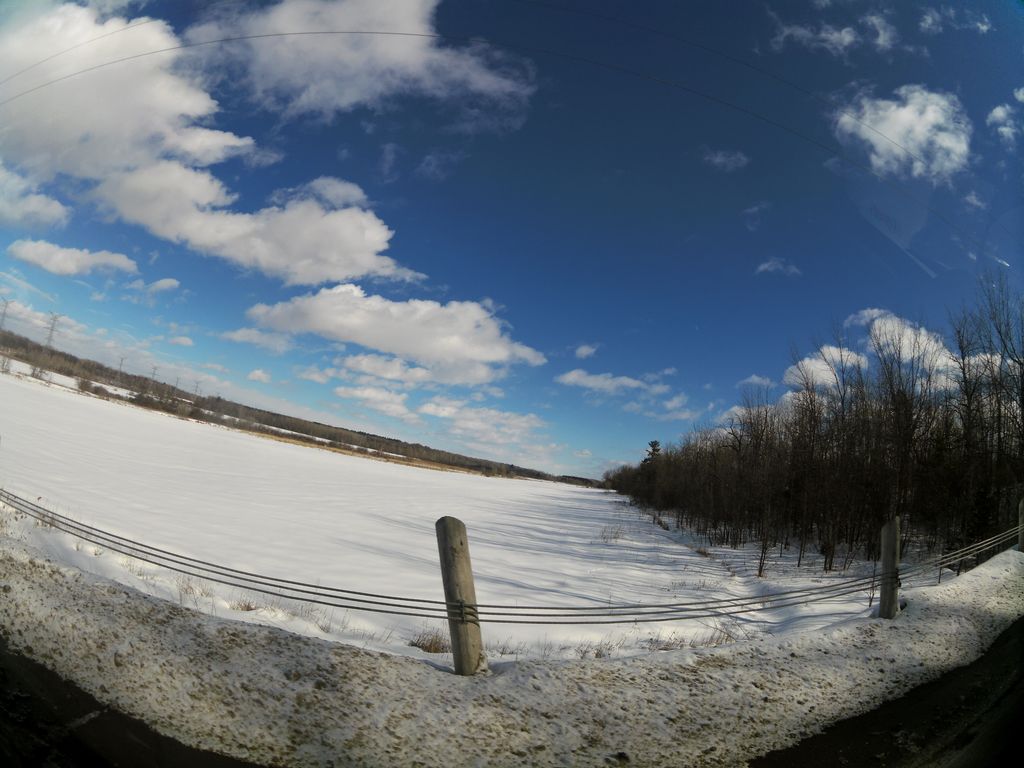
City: ottawa-gatineau